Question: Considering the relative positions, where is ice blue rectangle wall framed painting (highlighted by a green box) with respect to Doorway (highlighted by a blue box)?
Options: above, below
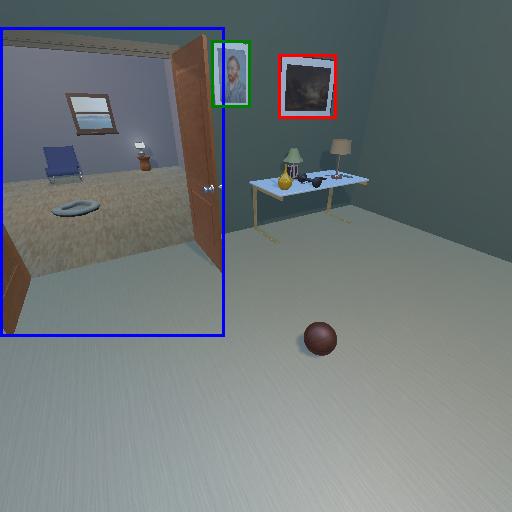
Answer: above